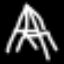
Label: The Eiffel Tower